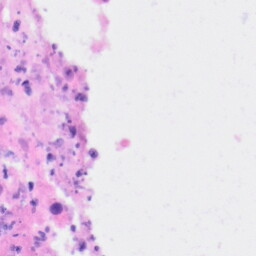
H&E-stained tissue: Kidney